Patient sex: F
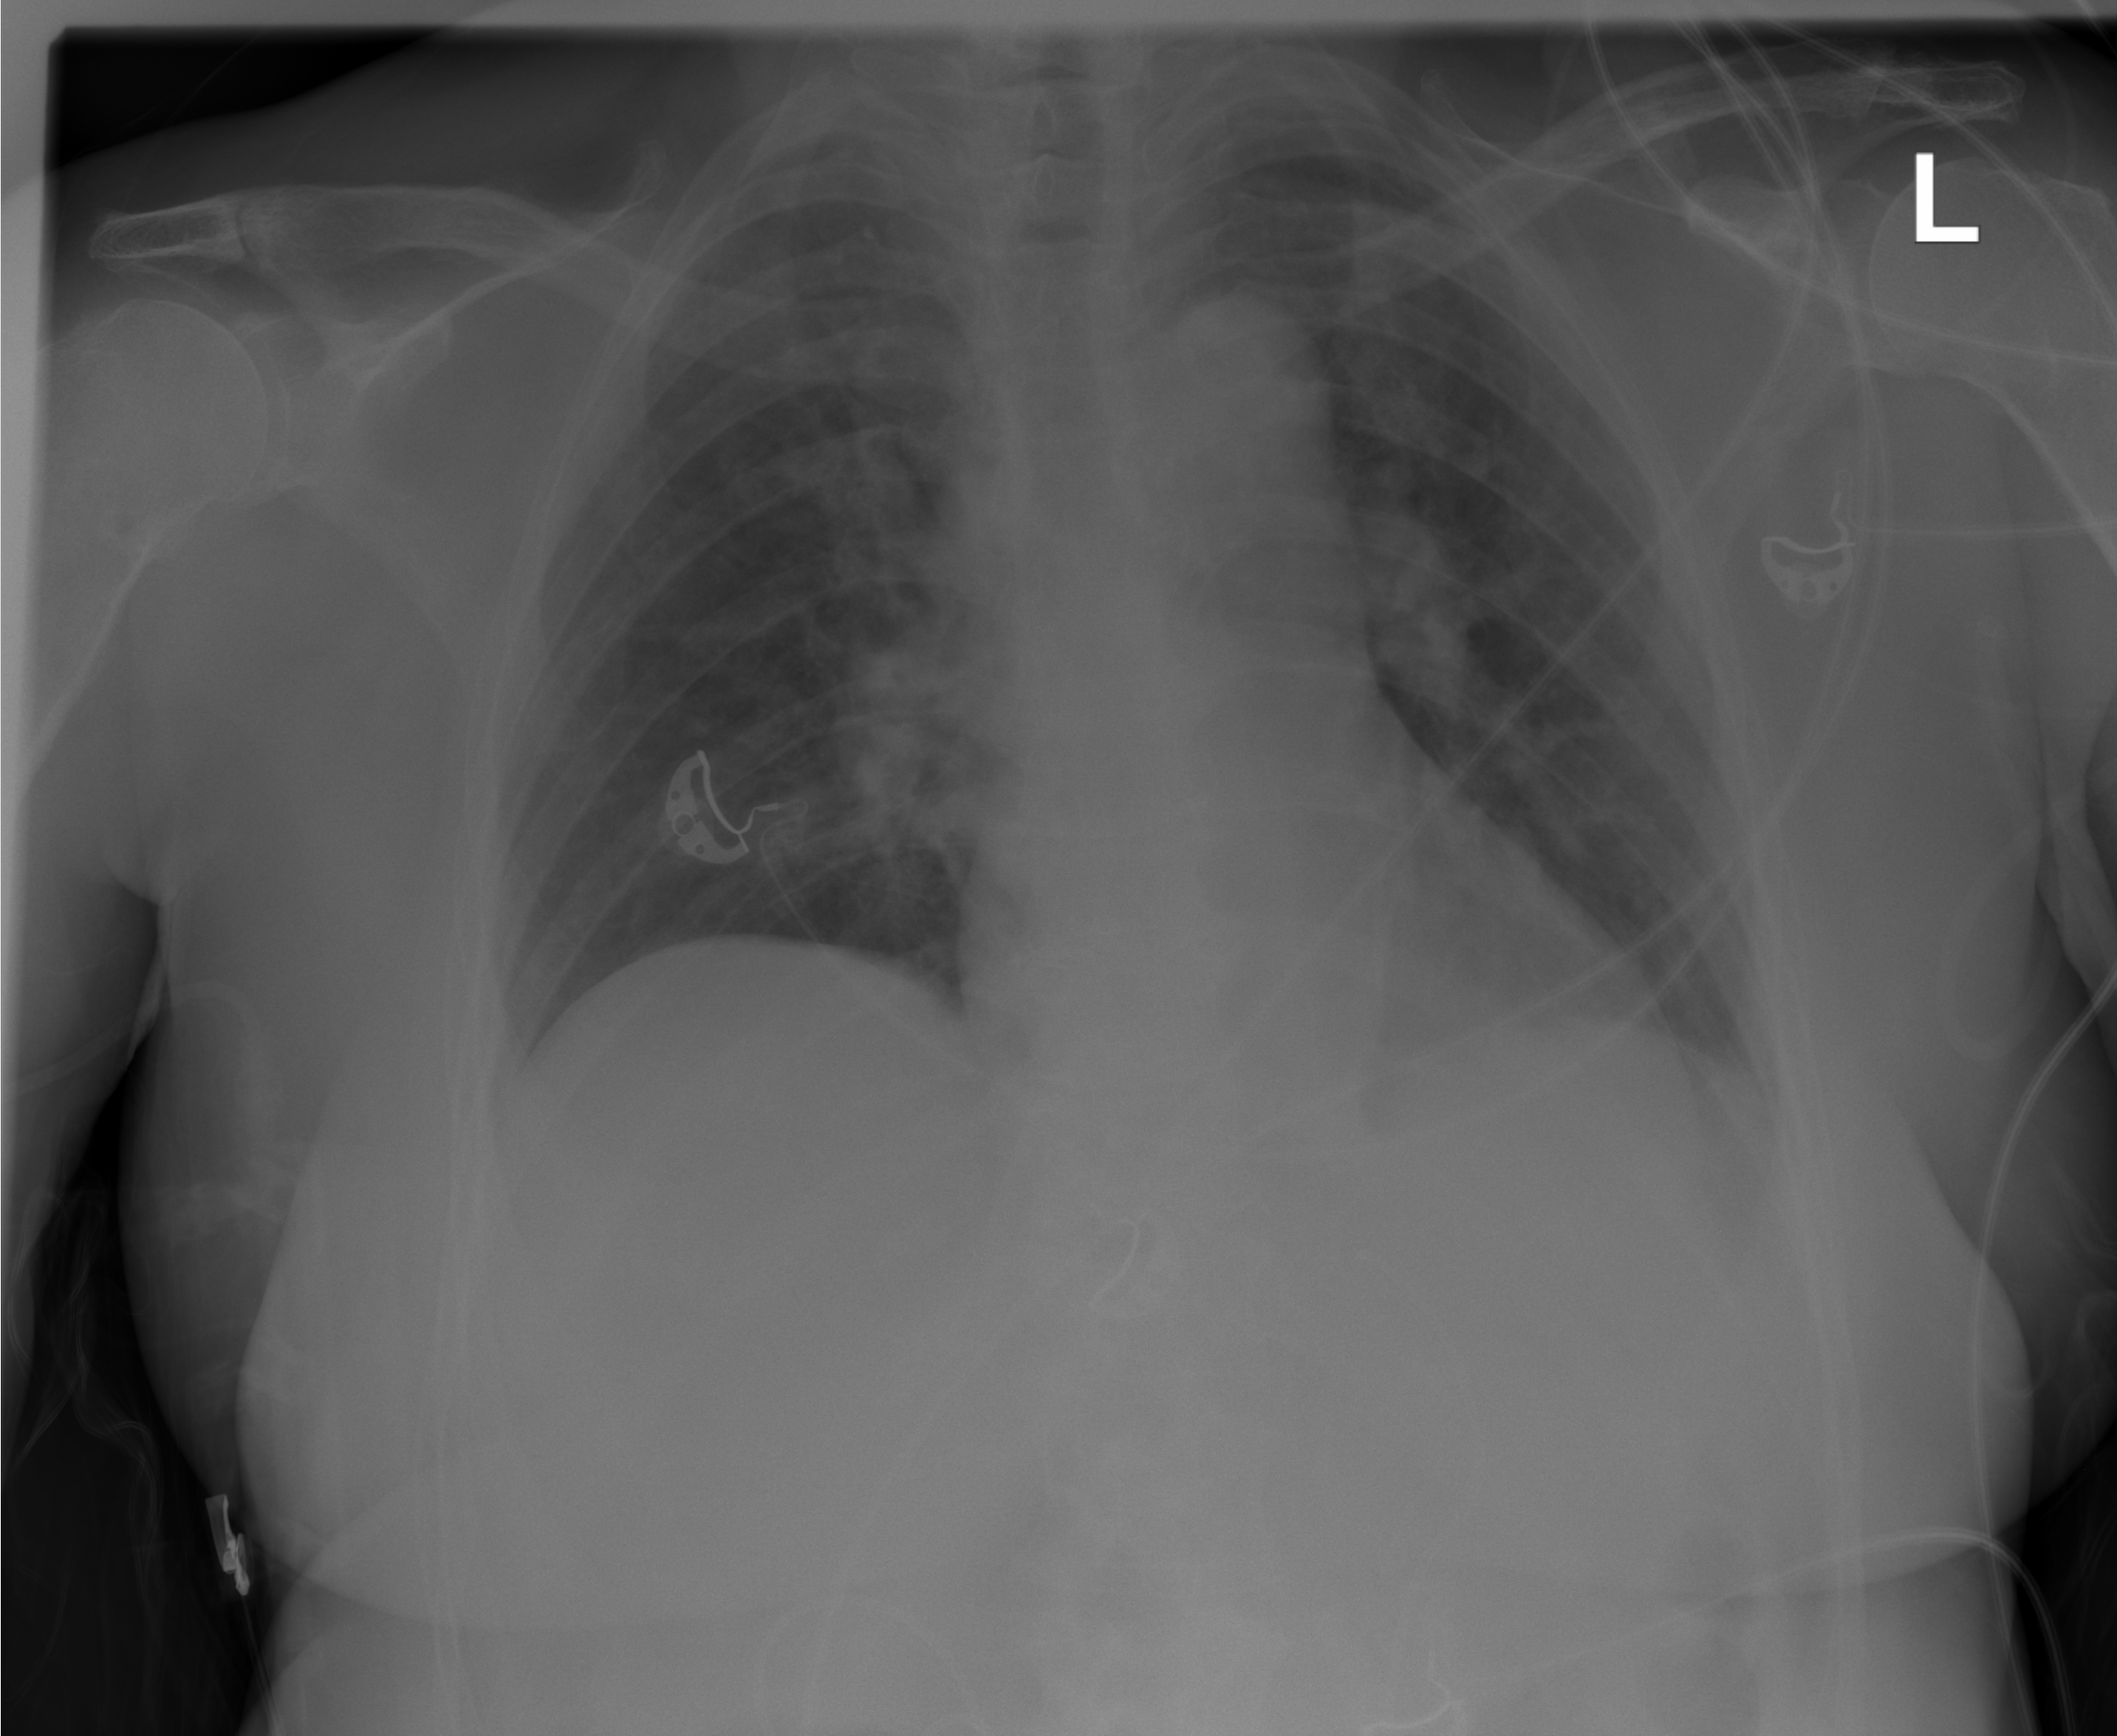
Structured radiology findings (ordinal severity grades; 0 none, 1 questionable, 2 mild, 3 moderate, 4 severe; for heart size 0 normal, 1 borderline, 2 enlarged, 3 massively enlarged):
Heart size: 0
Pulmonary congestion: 0
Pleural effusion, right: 0
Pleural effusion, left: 0
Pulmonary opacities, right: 2
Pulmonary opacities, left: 2
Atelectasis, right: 0
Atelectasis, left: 0